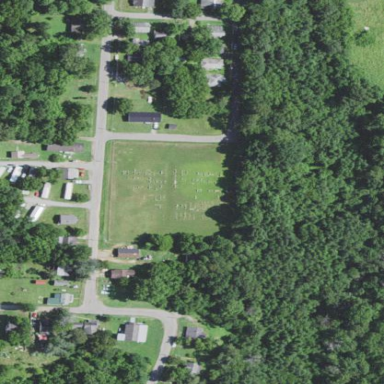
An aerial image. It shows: Cemetery.